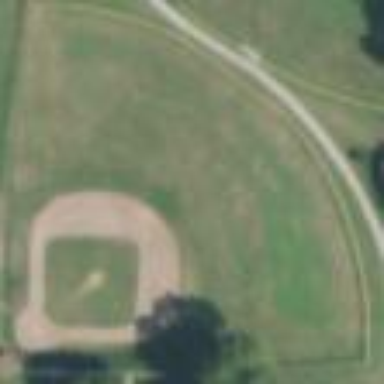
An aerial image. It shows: Baseball pitch for leisure and sports activities.